Field crop: maize
Growth stage: 2
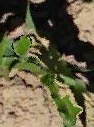
Species: maize